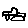
Label: car